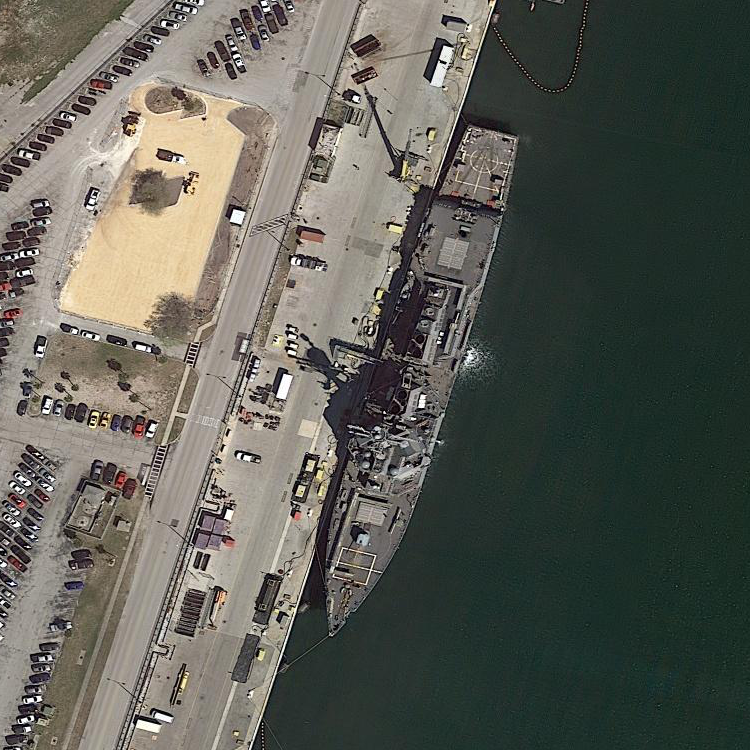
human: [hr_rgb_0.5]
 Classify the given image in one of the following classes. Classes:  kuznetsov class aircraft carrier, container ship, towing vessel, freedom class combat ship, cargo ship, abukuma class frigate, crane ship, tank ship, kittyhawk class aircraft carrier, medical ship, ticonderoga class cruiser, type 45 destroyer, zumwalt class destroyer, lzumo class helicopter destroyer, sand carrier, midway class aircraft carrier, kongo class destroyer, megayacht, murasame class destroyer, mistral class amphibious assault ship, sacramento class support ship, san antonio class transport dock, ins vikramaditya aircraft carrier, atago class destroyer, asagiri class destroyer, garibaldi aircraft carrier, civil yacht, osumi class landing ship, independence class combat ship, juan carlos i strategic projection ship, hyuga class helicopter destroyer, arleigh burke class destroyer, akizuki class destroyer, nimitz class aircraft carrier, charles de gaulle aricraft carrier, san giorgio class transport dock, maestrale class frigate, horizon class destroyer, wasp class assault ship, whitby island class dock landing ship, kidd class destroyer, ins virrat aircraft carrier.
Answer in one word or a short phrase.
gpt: Arleigh Burke class destroyer